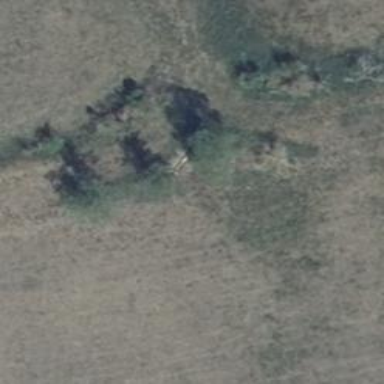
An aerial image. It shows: Hunting stand.